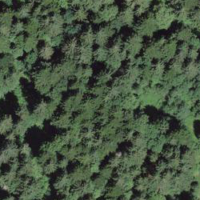
EUNIS habitat code: 43
Species observed at this site:
Oxalis acetosella